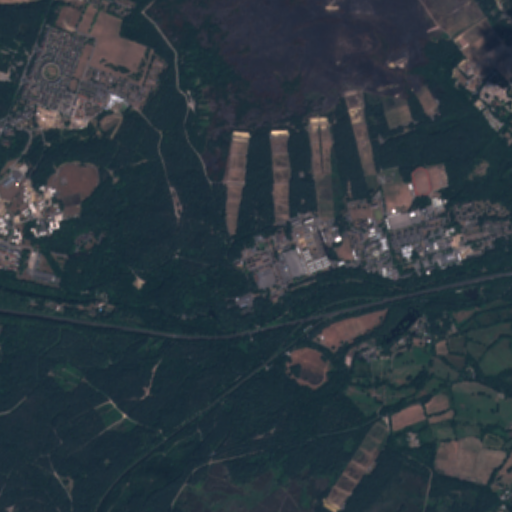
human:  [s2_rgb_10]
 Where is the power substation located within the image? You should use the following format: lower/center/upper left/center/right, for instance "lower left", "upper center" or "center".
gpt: The power substation is located in the upper left of the image.
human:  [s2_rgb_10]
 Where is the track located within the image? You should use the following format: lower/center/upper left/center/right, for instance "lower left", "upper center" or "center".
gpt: The track is located in the upper right of the image.
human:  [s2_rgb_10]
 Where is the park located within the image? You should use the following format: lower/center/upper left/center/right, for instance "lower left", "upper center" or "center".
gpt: There is no park in the image.